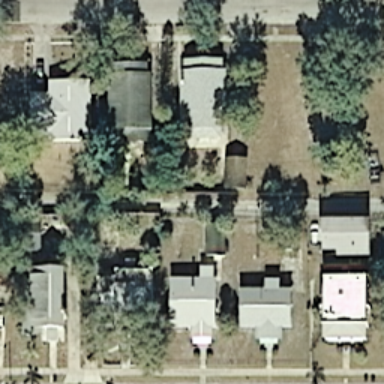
It is a medium residential area with houses surrounded by lawn and plants .